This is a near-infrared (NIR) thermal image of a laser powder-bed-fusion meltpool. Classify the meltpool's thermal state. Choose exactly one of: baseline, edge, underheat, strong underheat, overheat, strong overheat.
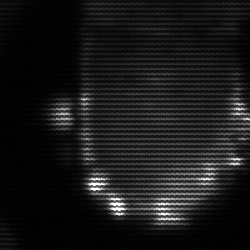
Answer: baseline